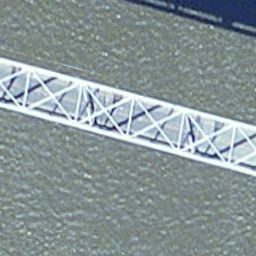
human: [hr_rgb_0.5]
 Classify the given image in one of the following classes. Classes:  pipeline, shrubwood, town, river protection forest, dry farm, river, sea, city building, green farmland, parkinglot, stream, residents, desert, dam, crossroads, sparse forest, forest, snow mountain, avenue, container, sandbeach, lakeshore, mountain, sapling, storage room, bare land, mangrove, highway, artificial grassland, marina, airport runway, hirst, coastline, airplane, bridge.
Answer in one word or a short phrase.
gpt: bridge